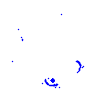
Particle: proton